Field crop: maize
Growth stage: 2
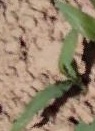
Species: maize